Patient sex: M
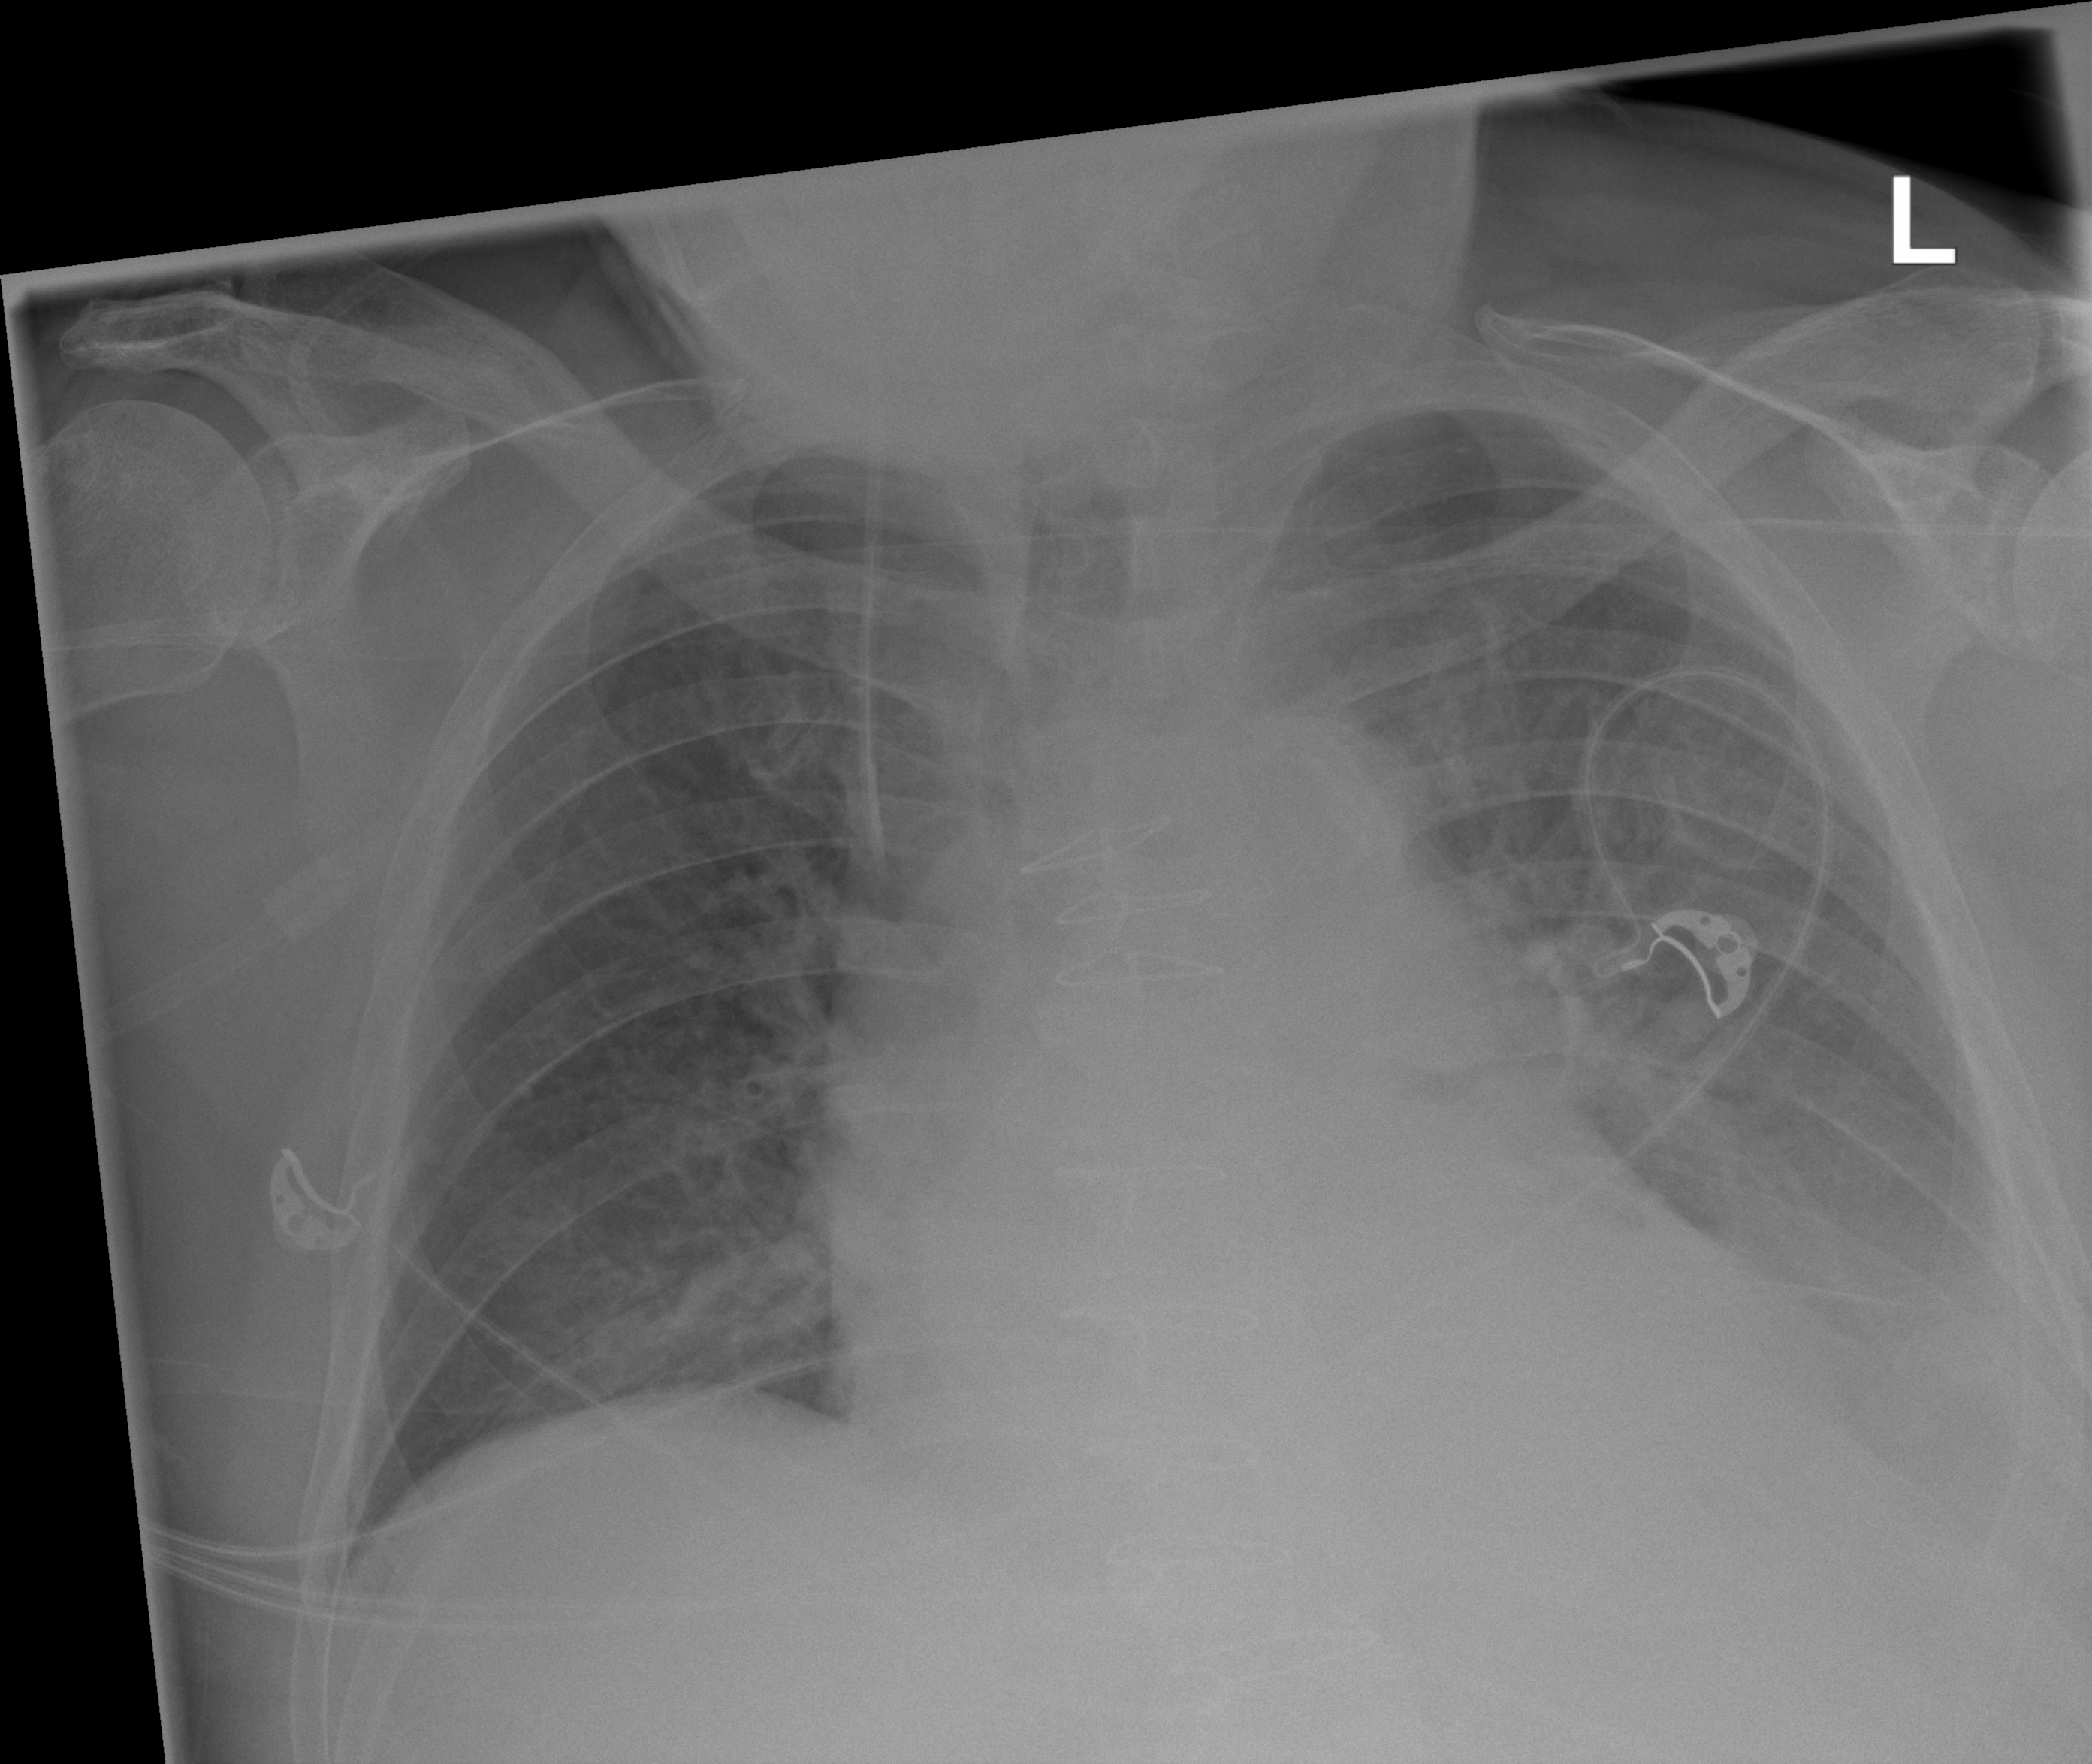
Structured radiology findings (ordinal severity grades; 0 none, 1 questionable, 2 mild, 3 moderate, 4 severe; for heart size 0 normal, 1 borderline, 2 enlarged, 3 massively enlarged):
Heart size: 2
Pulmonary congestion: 2
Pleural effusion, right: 0
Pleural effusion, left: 3
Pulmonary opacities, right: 3
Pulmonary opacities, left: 2
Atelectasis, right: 2
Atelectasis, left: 3